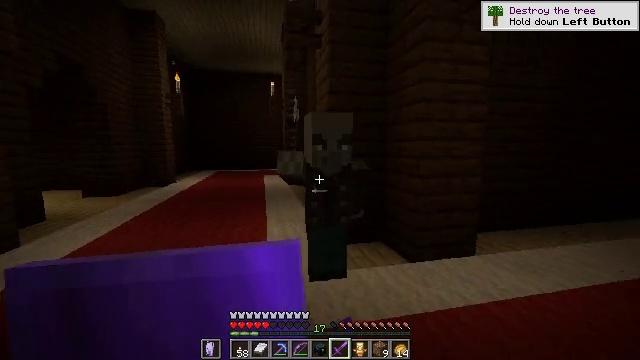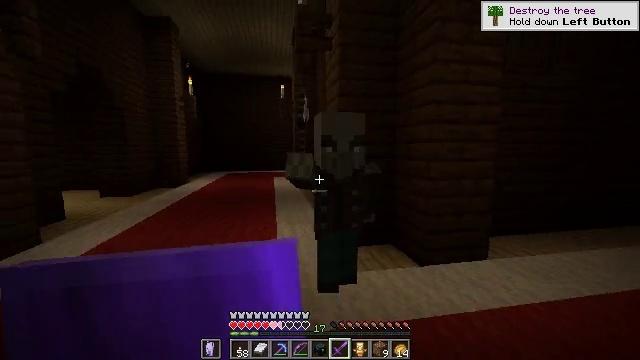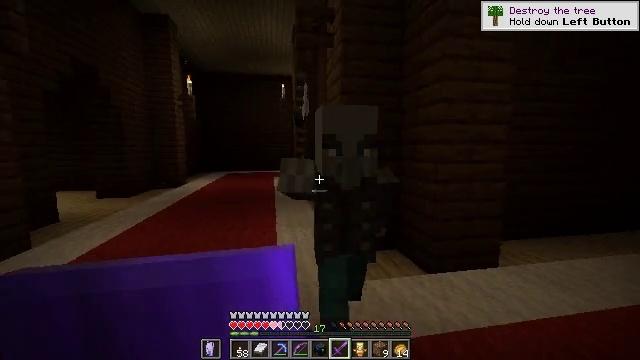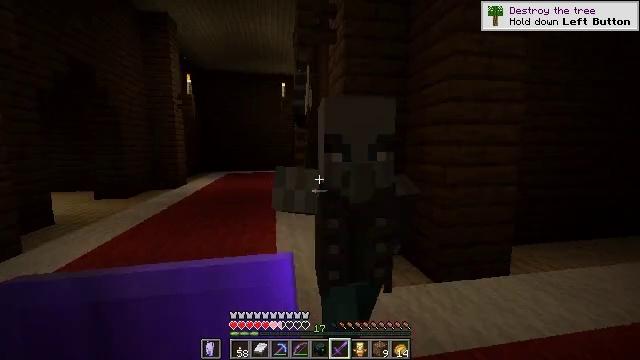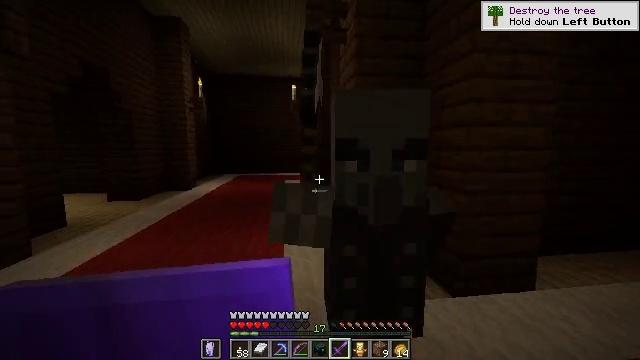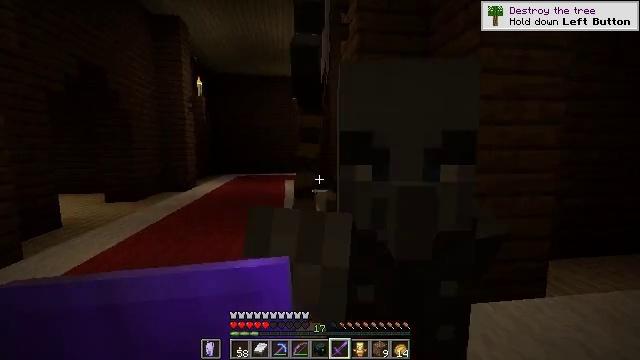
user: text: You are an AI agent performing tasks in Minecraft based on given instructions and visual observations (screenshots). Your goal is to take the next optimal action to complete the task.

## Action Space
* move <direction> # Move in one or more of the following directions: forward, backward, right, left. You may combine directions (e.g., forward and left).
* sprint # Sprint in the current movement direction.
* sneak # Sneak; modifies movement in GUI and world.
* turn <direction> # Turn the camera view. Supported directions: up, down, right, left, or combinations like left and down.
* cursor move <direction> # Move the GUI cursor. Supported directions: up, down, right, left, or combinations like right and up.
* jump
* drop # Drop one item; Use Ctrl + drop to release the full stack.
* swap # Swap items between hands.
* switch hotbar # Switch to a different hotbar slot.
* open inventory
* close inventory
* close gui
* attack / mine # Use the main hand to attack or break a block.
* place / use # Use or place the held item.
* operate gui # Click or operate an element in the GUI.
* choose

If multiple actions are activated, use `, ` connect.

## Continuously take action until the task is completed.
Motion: motion action
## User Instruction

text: Kill mobs.
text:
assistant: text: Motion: move forward, turn left, attack / mine
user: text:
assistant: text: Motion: move forward, attack / mine
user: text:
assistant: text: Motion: move forward, attack / mine
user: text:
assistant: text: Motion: move forward, turn left
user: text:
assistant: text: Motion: attack / mine
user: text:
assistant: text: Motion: attack / mine